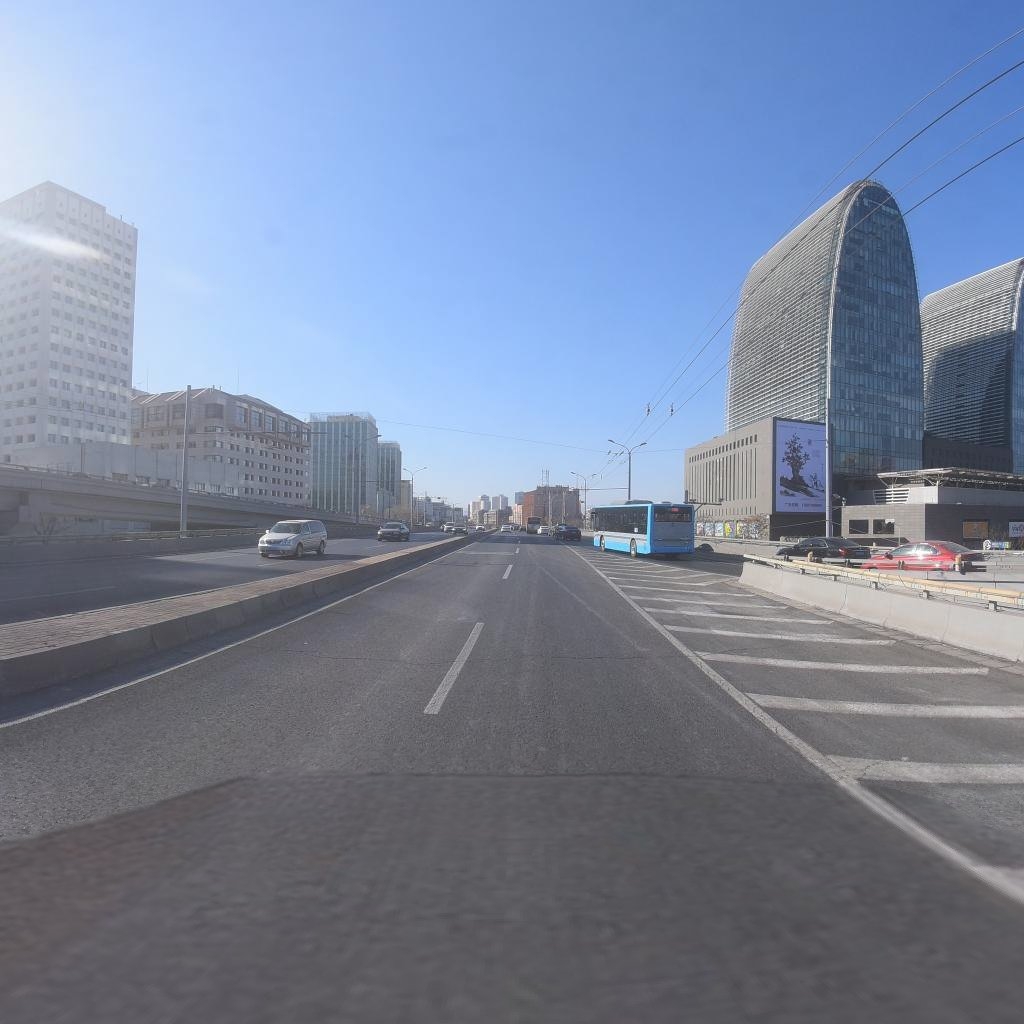
Region: Xicheng
Road damage annotations: transverse crack